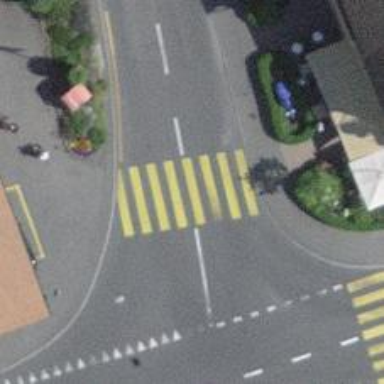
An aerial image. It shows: Uncontrolled zebra crossing on the road.